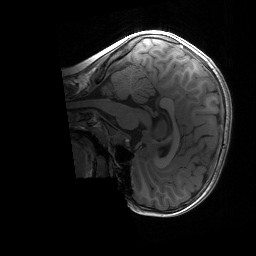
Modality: T1w
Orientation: sagittal
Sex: female
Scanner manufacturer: siemens
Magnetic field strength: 3 T
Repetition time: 1.9 s
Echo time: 0.00243 s